Question: First I am saving data in this way <URL>
'''
Save.setOnClickListener(new View.OnClickListener() {
@RequiresApi(api = Build.VERSION_CODES.GINGERBREAD)
@Override
public void onClick(View v) {
String refernce = TextRef.getEditText().getText().toString();
String nompdv = textNomPdv.getEditText().getText().toString();
String etat = textEtatCommande.getEditText().getText().toString();
String datecommande = TextDateCommande.getEditText().getText().toString();
String produitcommande = textProduit.getEditText().getText().toString();
String qntcommande = editTextProduitQnt.getEditText().getText().toString();
DatabaseReference newPost = reference.child(refernce);
newPost.child("refernce").setValue(refernce);
newPost.child("nompdv").setValue(nompdv);
newPost.child("etat").setValue(etat);
newPost.child("datecommande").setValue(datecommande);
newPost.child("user_id").setValue(uid);
DatabaseReference newOrder = reference.child(refernce).child("produit");
newOrder.child(produitcommande).setValue(qntcommande);
}
});
'''
This is <URL>
I want to use map only for saving "produit" (data in red): "produitcommande" and "qntcommande":

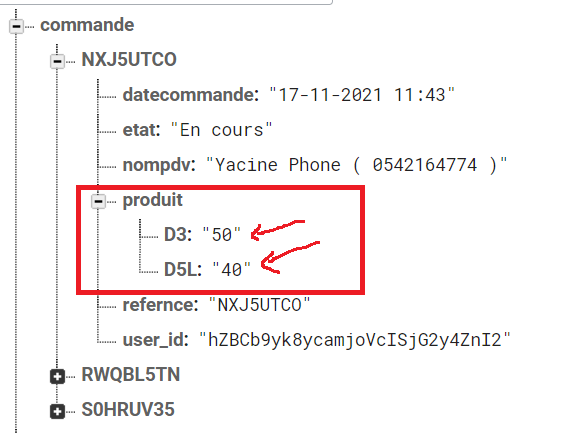
Answer: If you want to only update the values in the 'produit' child, that can be done with:
'''
Map<String, Object> values = new HashMap<>();
values.put("D3", "51");
values.put("D5L", "41");
DatabaseReference produitRef = reference.child(refernce).child("produit");
produitRef.setValue(values);
'''
If you want to update some properties of 'produit', but leave the others unmodified, you can do that with:
'''
Map<String, Object> values = new HashMap<>();
values.put("D3", "51");
values.put("D6", "new value");
DatabaseReference produitRef = reference.child(refernce).child("produit");
produitRef.updateChildren(values);
'''
This will 'D3', will add a new 'D6' property, and will leave 'D5L' unmodified.